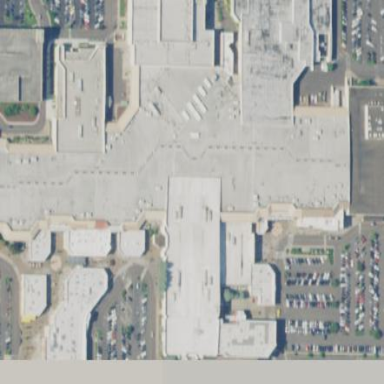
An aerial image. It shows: Retail area consisting of mall.